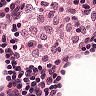
Metastatic tissue present: no